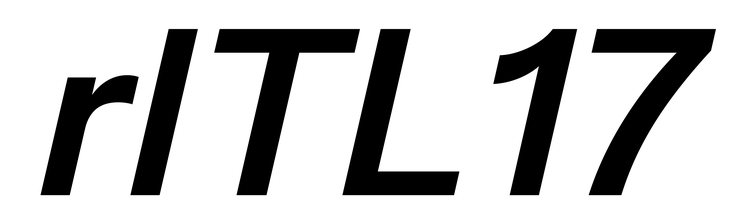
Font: InstrumentSans-Italic_SemiBold_Italic